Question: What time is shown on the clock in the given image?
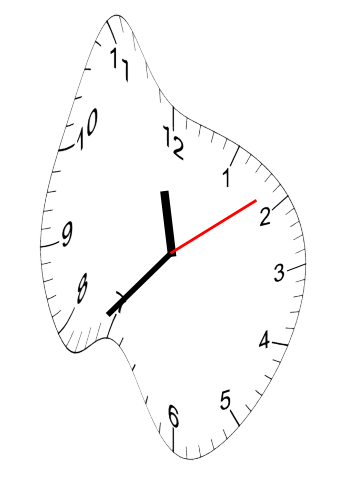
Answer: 11:37:09